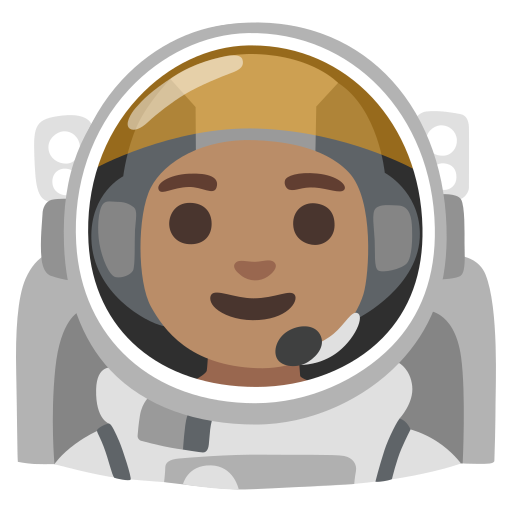
Emoji: 🧑🏽‍🚀